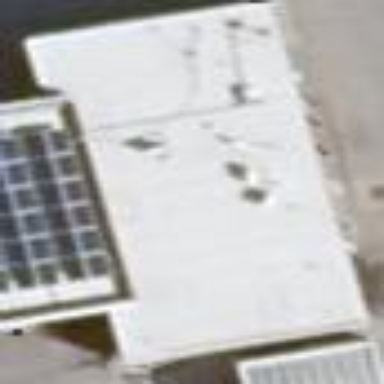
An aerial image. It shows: Building designated for providing fuel.